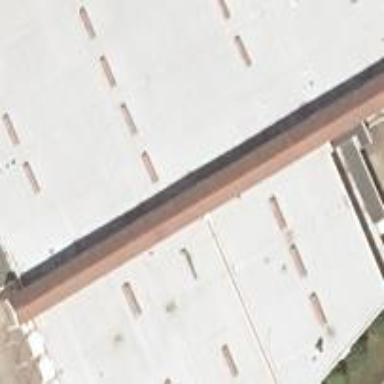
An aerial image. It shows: Building with gabled roof.